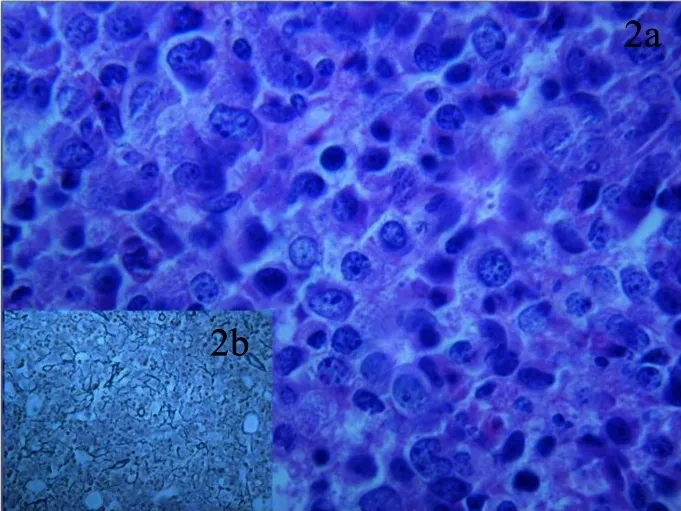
BM with large amount of monocytes and myeloid precursor such as promonocytes and cells with immature morphology featuring atypical nuclear anomalies, finely dispersed chromatin, small evident nucleoli and scant cytoplasm. Those cells are CD34 negative but express CD68KP1 and CD68RPGM1 (data not shown). The percentage of immature precursor through the entire BM biopsy has been estimated at about 15 - 20% of all hematopoietic cells. These findings were consistent with the diagnosis of chronic myelomonocytic leukemia- type2 (a). Insert b is a Gomori stain which shows a delicate bone marrow fibrosis, grade-1.
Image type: pathology (methenamine_silver)